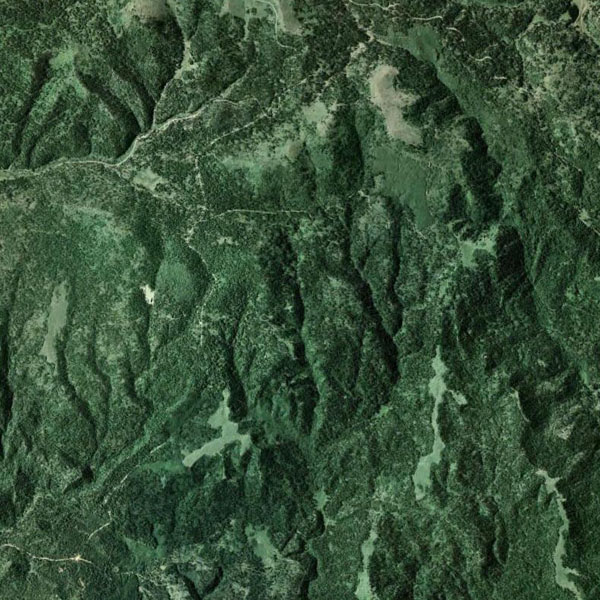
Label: Mountain